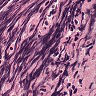
Metastatic tissue present: no